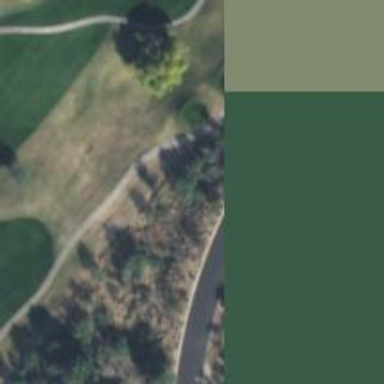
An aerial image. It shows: Service road designated as golf cart path.